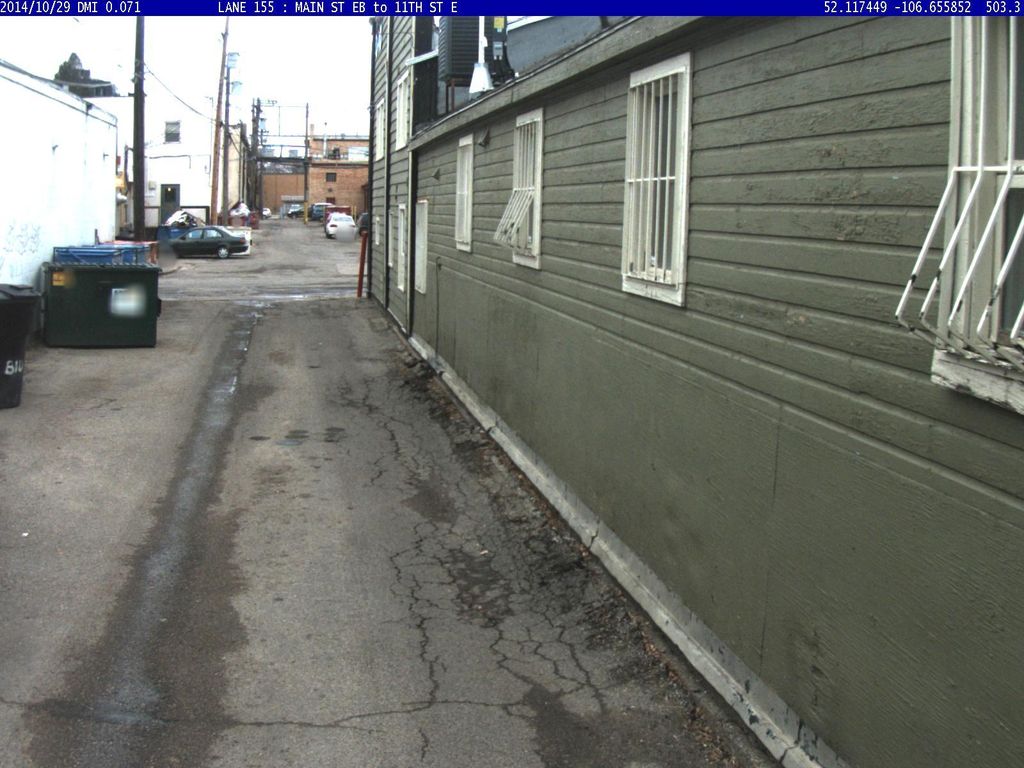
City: saskatoon